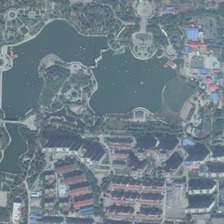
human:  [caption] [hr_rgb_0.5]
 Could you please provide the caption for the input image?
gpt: many green trees and a large pond are in a park near many buildings .

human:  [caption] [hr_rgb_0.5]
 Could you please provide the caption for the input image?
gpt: many green trees and a large pond are in a park near many buildings .

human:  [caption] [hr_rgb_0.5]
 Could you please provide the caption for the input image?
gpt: many green trees and a large pond are in a park near many buildings .

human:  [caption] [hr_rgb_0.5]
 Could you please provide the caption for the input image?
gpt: many green trees and a large pond are in a park near many buildings .

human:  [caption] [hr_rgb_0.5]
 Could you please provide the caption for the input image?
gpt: many green trees and a large pond are in a park near many buildings .